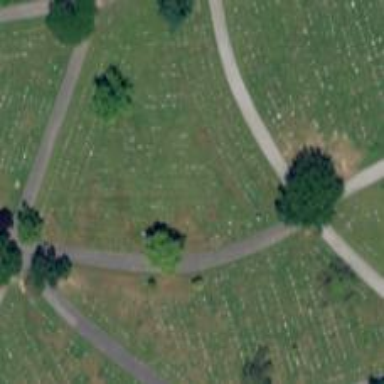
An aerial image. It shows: Sector within cemetery.